Interaction volume radius: 10 \u00c5
Interaction volume height: 10 \u00c5
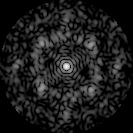
Disorder parameter: 0.6357